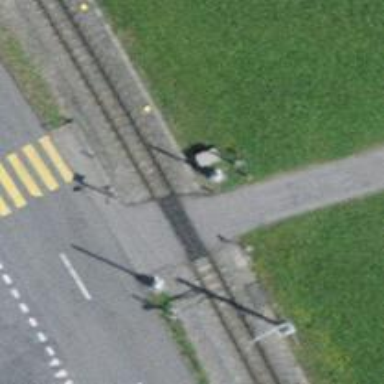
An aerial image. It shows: Level crossing along the railway.